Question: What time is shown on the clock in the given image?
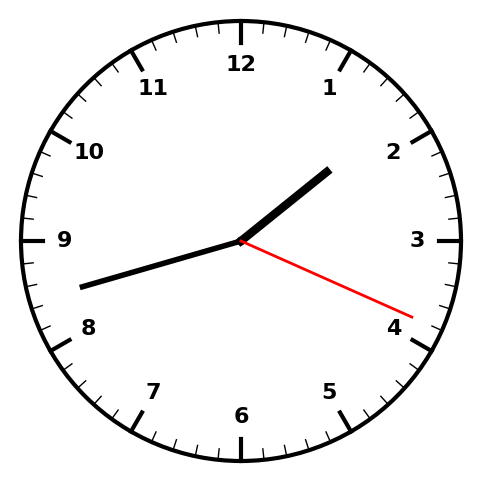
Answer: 01:42:19